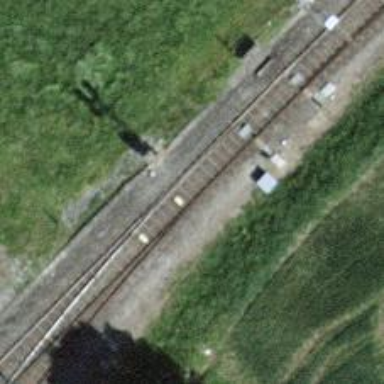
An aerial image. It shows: Railway switch.